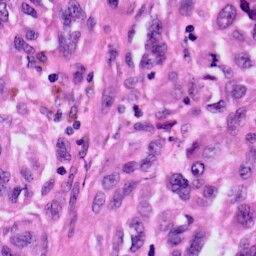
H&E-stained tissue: Skin